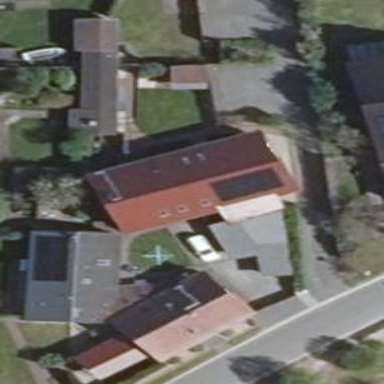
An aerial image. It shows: White building with gabled roof. The roof is red in color and oriented along the building.